Question: The 'UIBarButtonItem's in the UINavigationBar inside of our UIPopoverController are hugging the left and right sides of the nav bar:

Here is the CustomPopoverController that we implemented. It used to hug the top of the navigation bar as well, but configurePopoverNavBar fixed that.
'''
@implementation CMCommentPopoverController
- (id)initWithCaseId:(NSString *)cid andViewController:(CMNoteViewController *)cv forView:(UIView *)v {
self = [super initWithContentViewController:[[UINavigationController alloc] init]];
self.popoverNav= (UINavigationController *)self.contentViewController;
self.caseId = cid;
self.dvController = cv;
//size the popover
CGRect popoverRect = [CMMiscUtil getPopoverRect];
[self setPopoverContentSize:CGSizeMake(popoverRect.size.width, popoverRect.size.height)];
[self presentPopoverFromRect:CGRectMake(popoverRect.origin.x, popoverRect.origin.y, popoverRect.size.width, popoverRect.size.height) inView:v permittedArrowDirections:0 animated:YES];
[self setUpNav];
return self;
}
- (void) setUpNav {
[self.popoverNav pushViewController:self.dvController animated:NO];
self.popoverNav.navigationBar.topItem.title = @"Comments";
//add the buttons to the nav bar of the popover nav controller
self.popoverNav.navigationBar.topItem.rightBarButtonItem = [[UIBarButtonItem alloc] initWithTitle:@"Add Comment" style:UIBarButtonItemStylePlain target:self action:@selector(notesAction:)];
self.popoverNav.navigationBar.topItem.leftBarButtonItem = [[UIBarButtonItem alloc] initWithTitle:@"Close" style:UIBarButtonItemStylePlain target:self action:@selector(closeAction:)];
[self configurePopoverNavBar:self.popoverNav];
}
-(void) configurePopoverNavBar:(UINavigationController *)popoverNav {
UINavigationBar *navigationBar = popoverNav.navigationBar;
UIView *contentView = nil;
for (UIView *view in popoverNav.view.subviews) {
if ([[NSString stringWithFormat:@"%@", [view class]] isEqualToString:@"UILayoutContainerView"])
contentView = view;
}
[navigationBar setFrame:CGRectMake(navigationBar.frame.origin.x, 0, navigationBar.frame.size.width, navigationBar.frame.size.height)];
[contentView setFrame:CGRectMake(contentView.frame.origin.x, 0, contentView.frame.size.width, contentView.frame.size.height+50 + navigationBar.frame.size.height)];
[popoverNav.view bringSubviewToFront:contentView];
for (UIView *customView in contentView.subviews)
customView.frame = CGRectMake(customView.frame.origin.x, customView.frame.origin.y + navigationBar.frame.size.height, customView.frame.size.width, customView.frame.size.height);
[contentView addSubview:navigationBar];
[contentView bringSubviewToFront:navigationBar];
}
...
'''
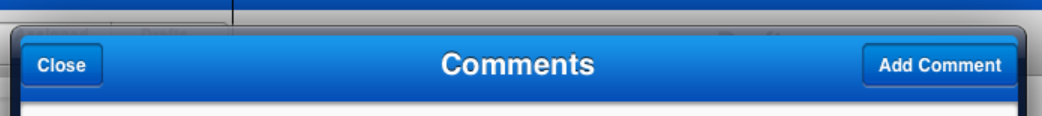
Answer: Fixed this issue by putting the 'UINavigationBar' inside a 'UIView' that extended 10px on either side:
'''
CGRect navBarFrame = navigationBar.frame;
navBarFrame.origin.y = 0;
UIView * navBarContainer = [[UIView alloc] initWithFrame:navBarFrame];
navBarContainer.backgroundColor = [[UIColor alloc] initWithPatternImage:[UIImage imageNamed:@"header.png"]];
[navigationBar setFrame:CGRectMake(navBarFrame.origin.x + 10, navBarFrame.origin.y, navBarFrame.size.width - 20, navBarFrame.size.height)];
...
[navBarContainer addSubview:navigationBar];
[contentView addSubview:navBarContainer];
...
'''